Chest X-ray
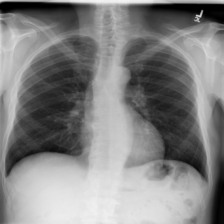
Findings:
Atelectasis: negative
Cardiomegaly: negative
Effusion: negative
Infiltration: negative
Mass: negative
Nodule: negative
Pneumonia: negative
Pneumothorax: negative
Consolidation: negative
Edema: negative
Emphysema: negative
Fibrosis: negative
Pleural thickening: negative
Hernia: negative